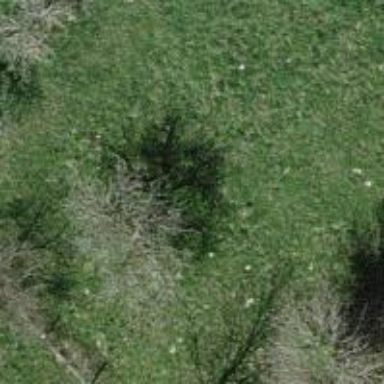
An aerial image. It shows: Single tag "natural: tree."